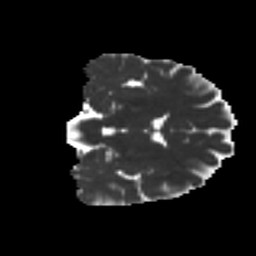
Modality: MD
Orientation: coronal
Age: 43
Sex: female
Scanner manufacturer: ge
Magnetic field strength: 3 T
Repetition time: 7.8 s
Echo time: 0.0606 s